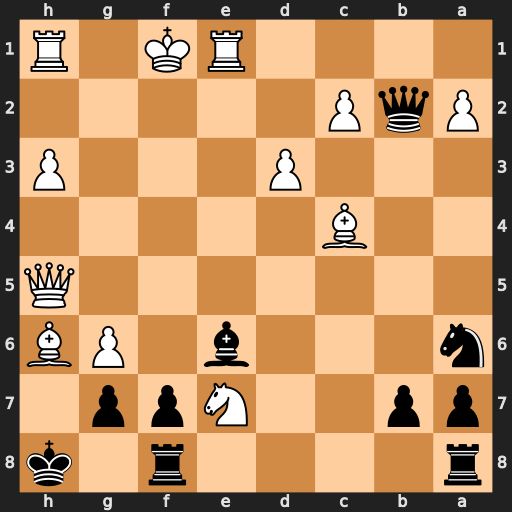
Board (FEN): r4r1k/pp2Npp1/n3b1PB/7Q/2B5/3P3P/PqP5/4RK1R
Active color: b
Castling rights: -
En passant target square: -
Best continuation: fxg6+ Kg1 gxh5